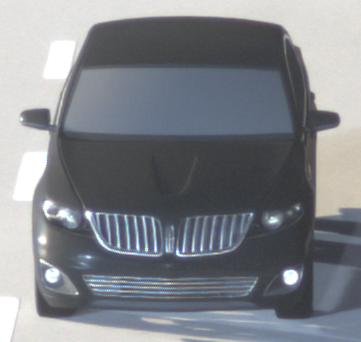
Make: Lincoln
Model: MKS
Detailed model: -
Model produced from: 2008
Model produced until: 2011
Doors: 4
Color: black
Road condition: dry road
Daytime: night
Contrast: high contrast